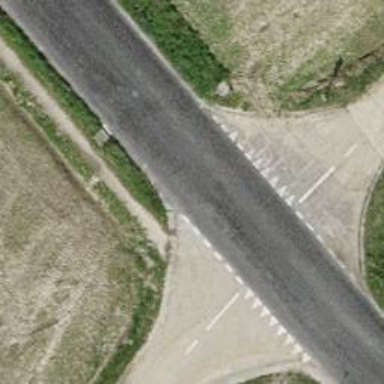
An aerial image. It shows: Footway with fine gravel surface.